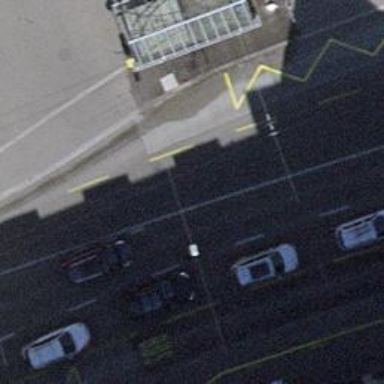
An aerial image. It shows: Trolleybus stop position for public transport.